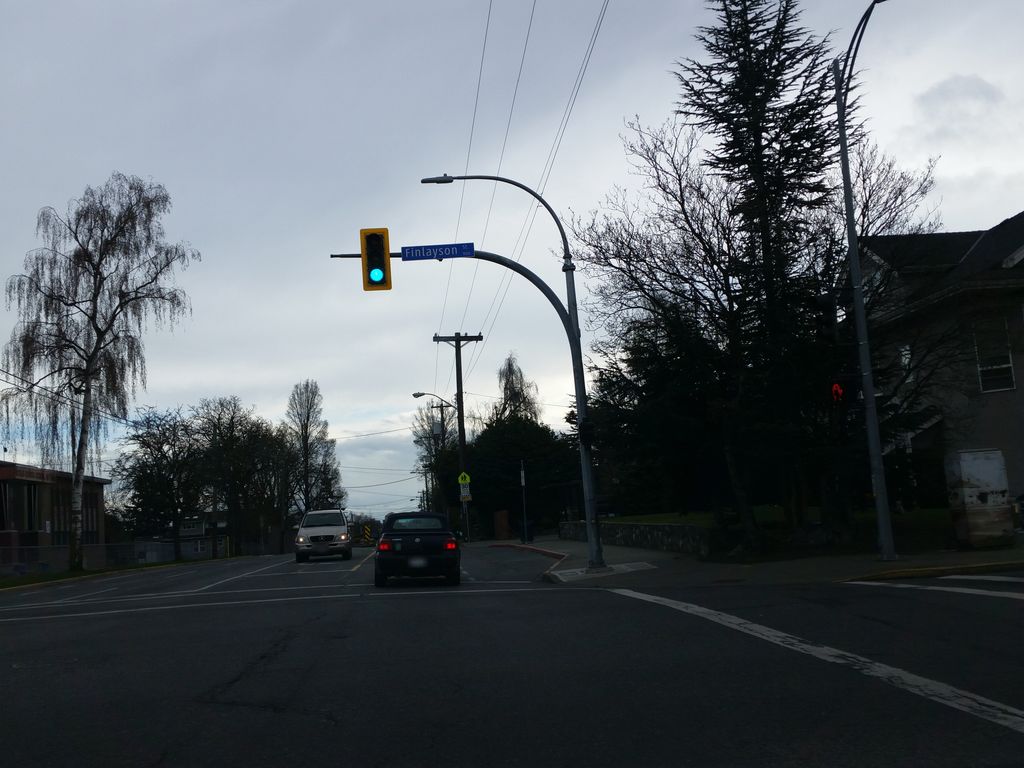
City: victoria